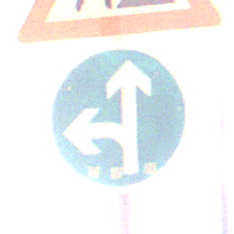
Verkehrszeichen: VorgeschriebeneFahrtrichtungGeradeausOderLinks
Zusatzzeichen oben: Arbeitsstelle
Umgebung: Outdoor, Urban
Tageszeit: Night
Wetter: Overcast
Licht: Artificial
Jahreszeit: Winter
Kontrast: MediumContrast